Field crop: maize
Growth stage: 2
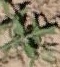
Species: atriplex